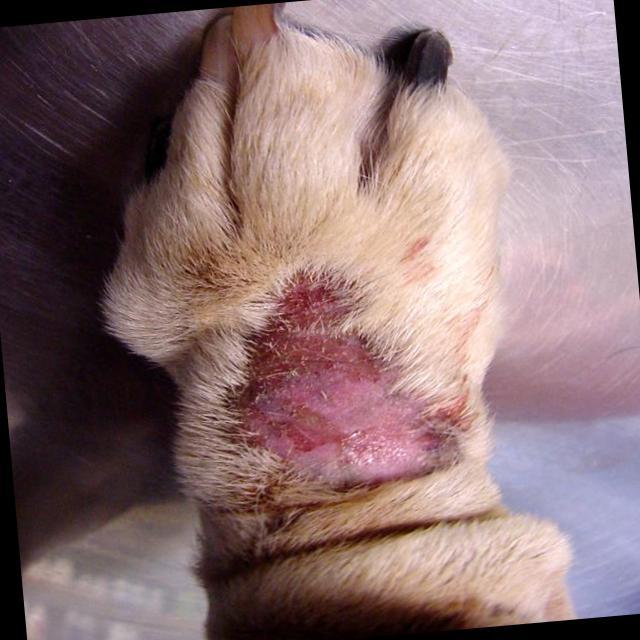
Canine dermatitis — inflammation of the skin presenting with erythema, pruritus, papules, and excoriation. May be allergic, contact, or atopic in origin.